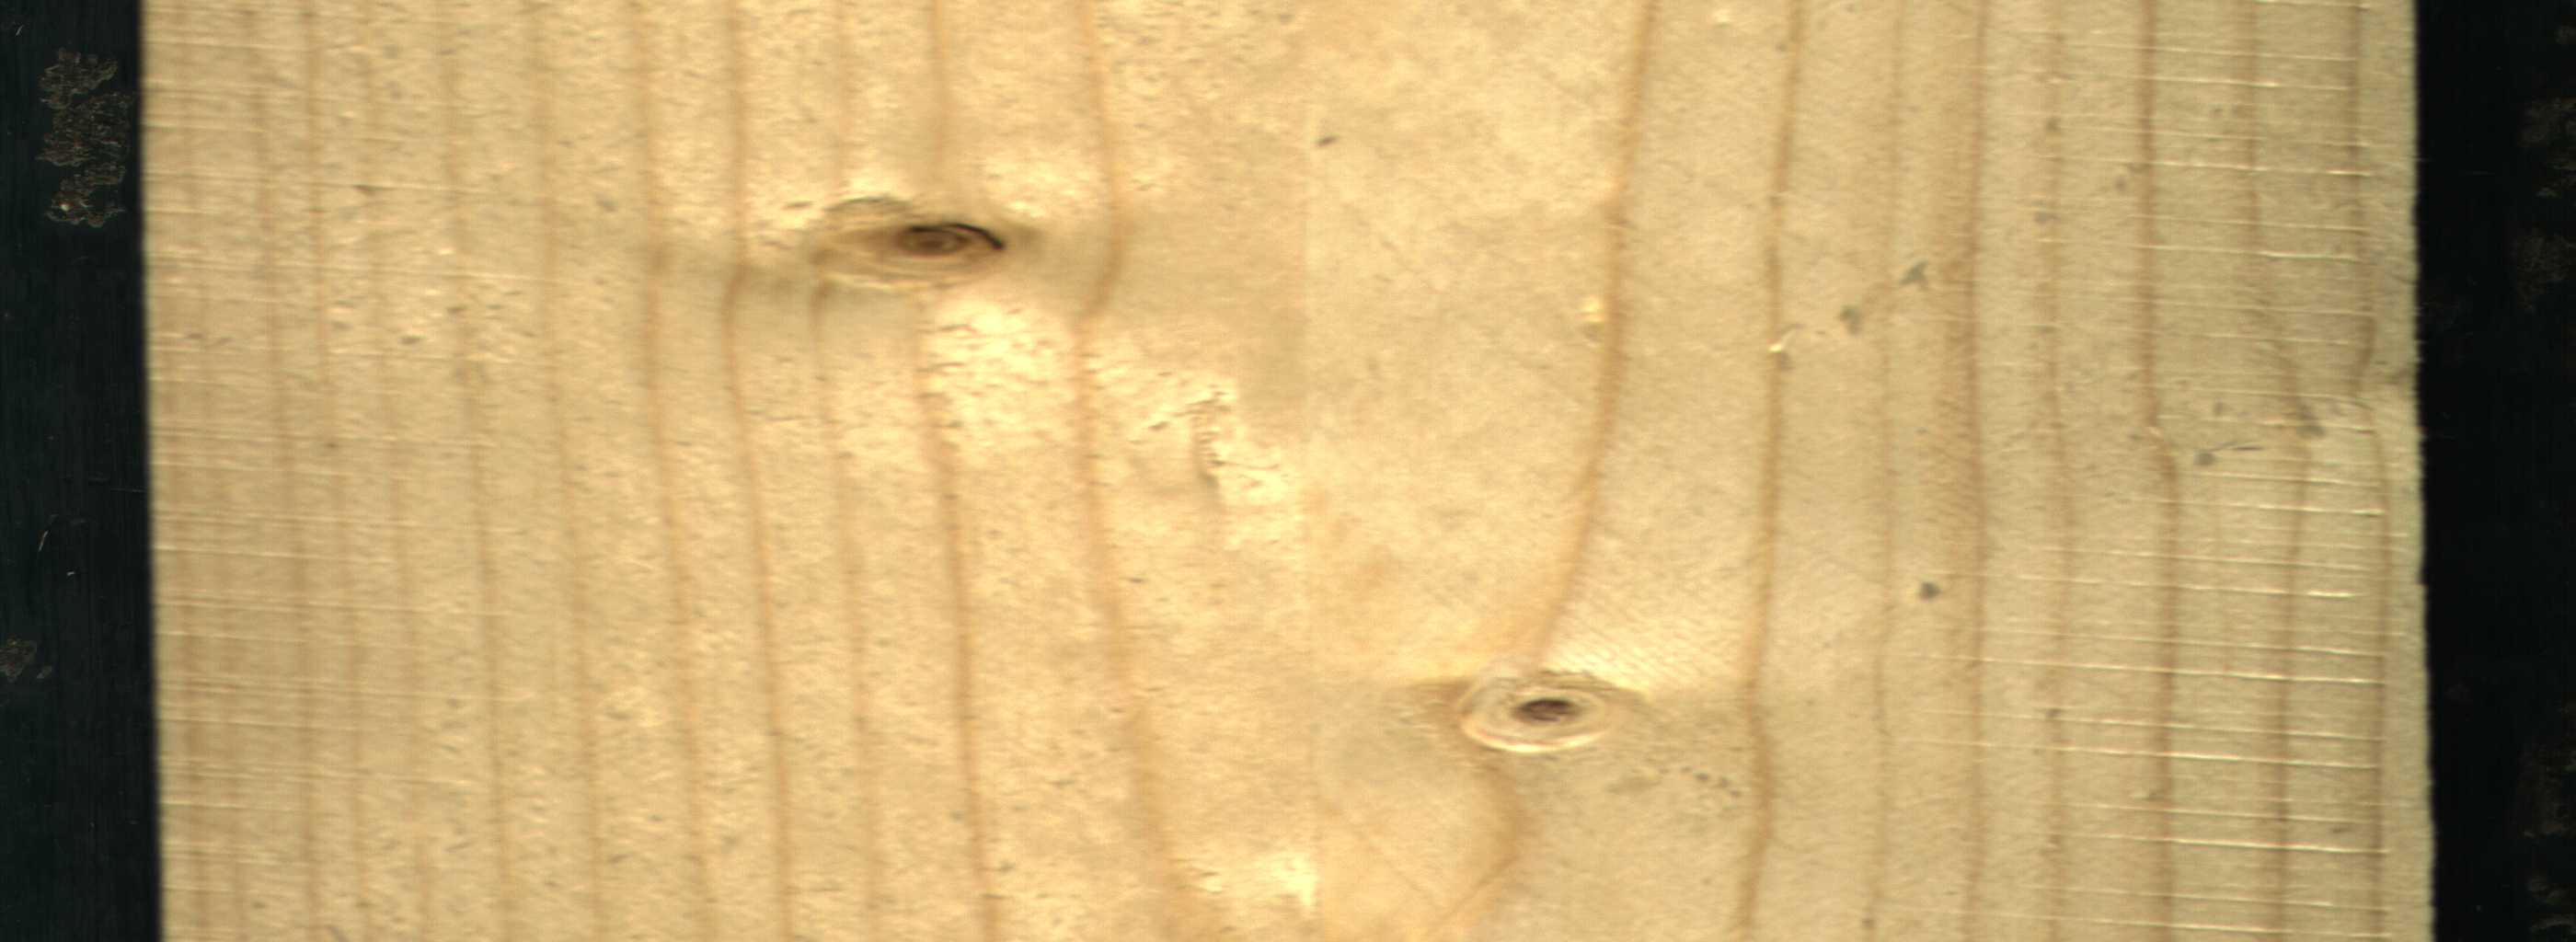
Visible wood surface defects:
Live_Knot
Live_Knot